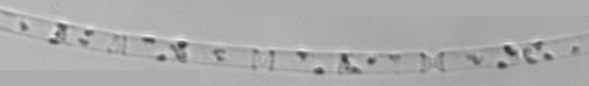
Label: Cerataulina_pelagica